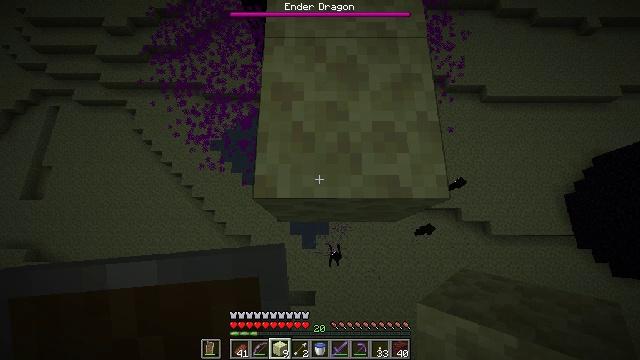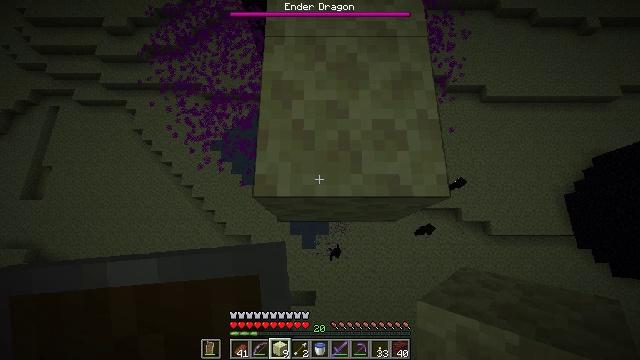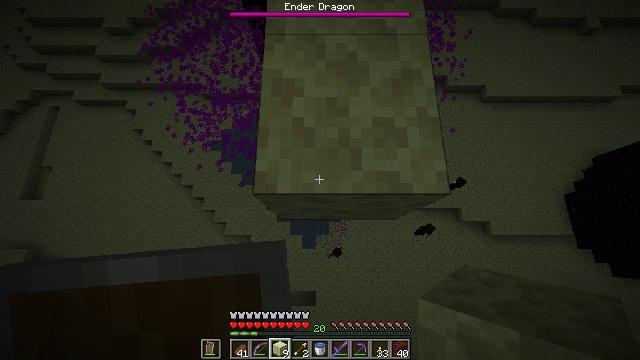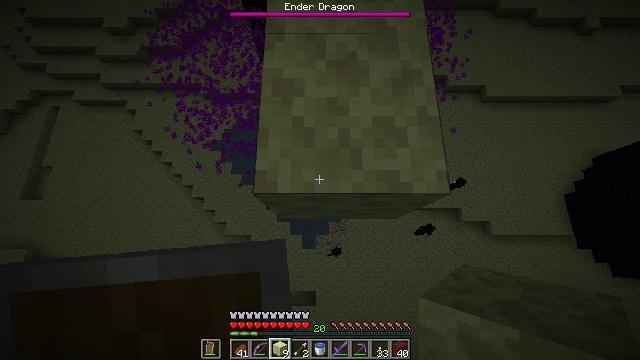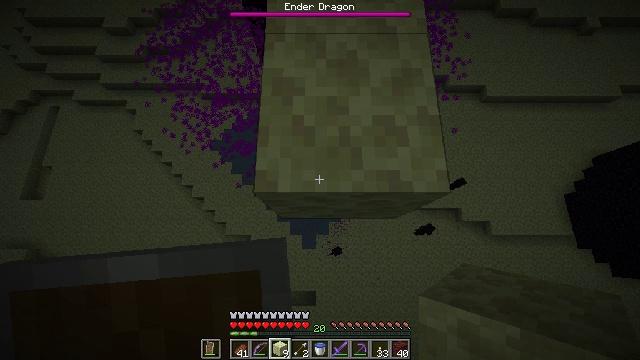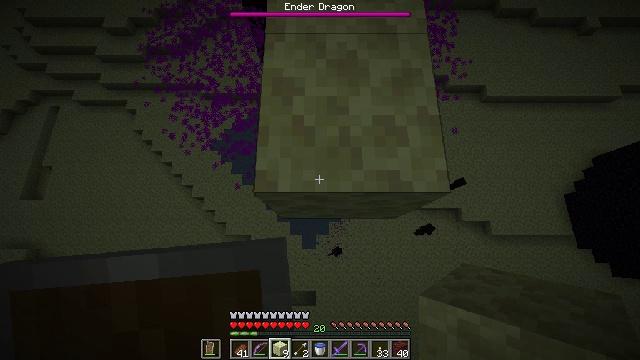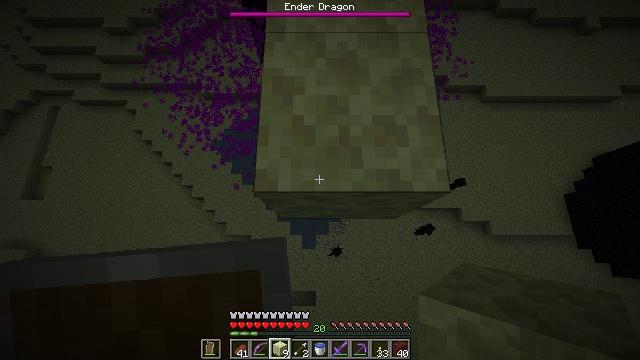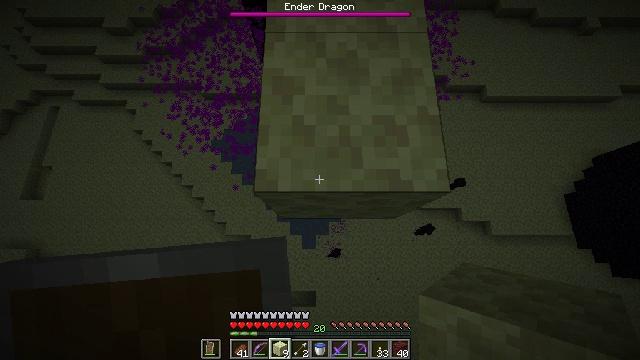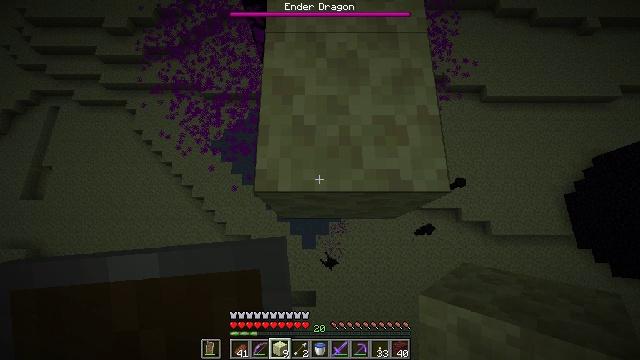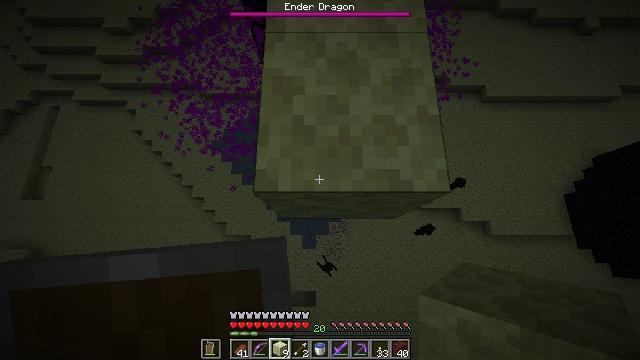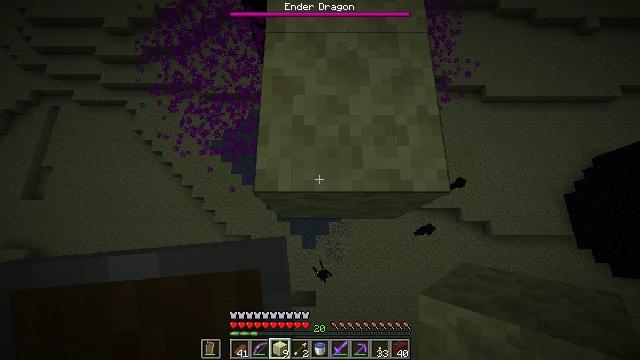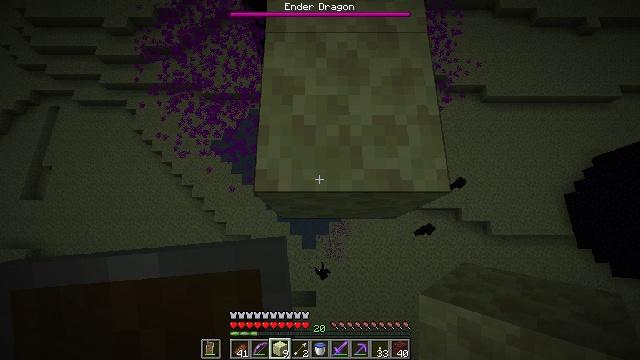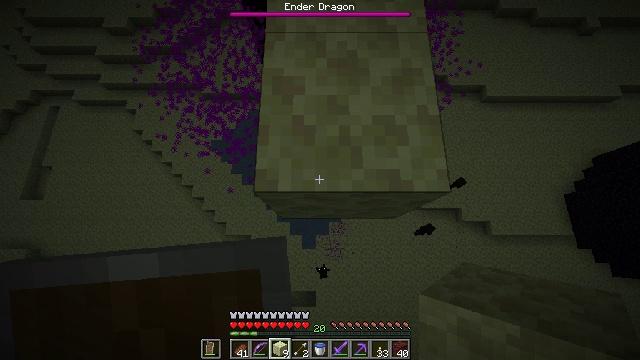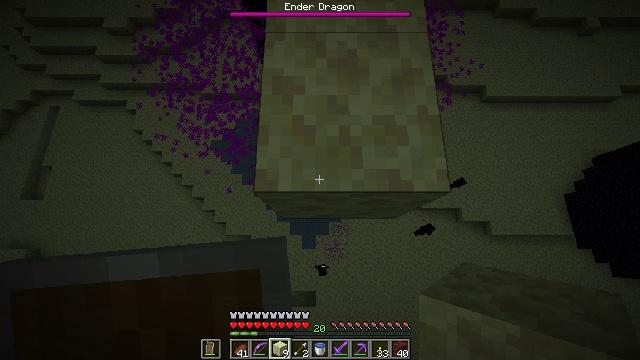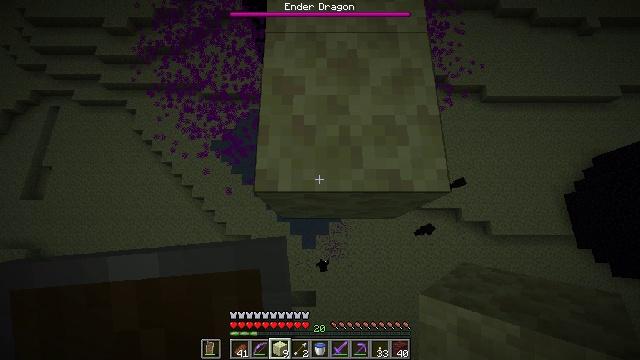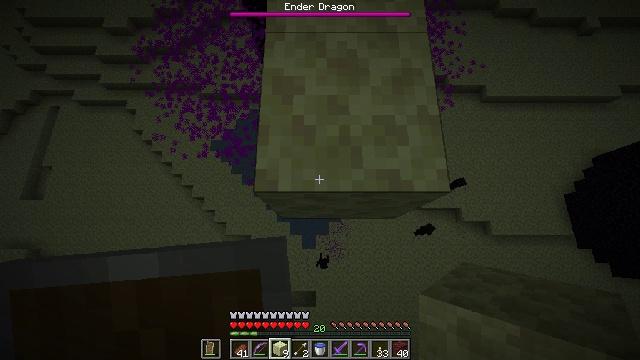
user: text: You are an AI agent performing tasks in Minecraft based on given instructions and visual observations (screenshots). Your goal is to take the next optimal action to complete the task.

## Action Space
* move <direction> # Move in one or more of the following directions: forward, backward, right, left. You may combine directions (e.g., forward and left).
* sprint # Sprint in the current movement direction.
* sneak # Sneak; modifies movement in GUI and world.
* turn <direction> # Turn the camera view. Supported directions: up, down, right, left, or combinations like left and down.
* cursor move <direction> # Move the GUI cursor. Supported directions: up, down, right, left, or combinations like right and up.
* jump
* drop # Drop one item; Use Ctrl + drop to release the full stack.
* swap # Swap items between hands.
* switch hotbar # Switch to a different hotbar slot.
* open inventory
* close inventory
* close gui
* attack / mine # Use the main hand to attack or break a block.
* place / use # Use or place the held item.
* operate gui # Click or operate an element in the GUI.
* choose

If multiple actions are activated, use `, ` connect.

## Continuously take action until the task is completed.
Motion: motion action
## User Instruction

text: Destroy the iron bars to open a path.
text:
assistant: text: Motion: sneak
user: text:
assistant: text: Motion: sneak
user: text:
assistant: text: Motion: sneak
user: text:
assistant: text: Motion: sneak
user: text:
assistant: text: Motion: sneak
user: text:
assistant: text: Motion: sneak
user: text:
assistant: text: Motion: sneak
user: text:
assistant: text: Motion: sneak
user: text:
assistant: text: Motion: sneak
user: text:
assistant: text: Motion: sneak
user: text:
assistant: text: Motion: sneak
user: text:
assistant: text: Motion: sneak
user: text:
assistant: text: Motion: sneak
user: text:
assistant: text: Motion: sneak
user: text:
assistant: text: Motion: sneak
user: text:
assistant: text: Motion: sneak
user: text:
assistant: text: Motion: sneak
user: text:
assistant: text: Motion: sneak
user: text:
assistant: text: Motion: sneak
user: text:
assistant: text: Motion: sneak
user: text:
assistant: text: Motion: sneak
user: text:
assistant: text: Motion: sneak
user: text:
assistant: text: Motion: sneak
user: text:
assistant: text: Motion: sneak
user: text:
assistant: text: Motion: sneak
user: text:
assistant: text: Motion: sneak
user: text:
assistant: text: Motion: sneak
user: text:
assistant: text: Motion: sneak
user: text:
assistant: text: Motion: sneak, turn up
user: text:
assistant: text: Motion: sneak, turn up